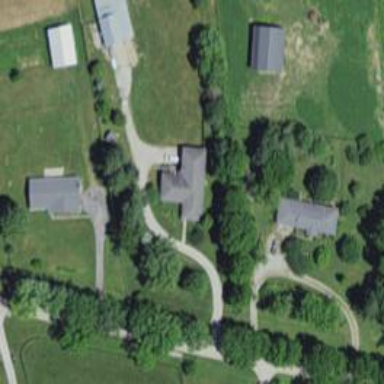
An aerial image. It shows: Driveway.